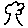
Label: tree